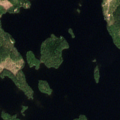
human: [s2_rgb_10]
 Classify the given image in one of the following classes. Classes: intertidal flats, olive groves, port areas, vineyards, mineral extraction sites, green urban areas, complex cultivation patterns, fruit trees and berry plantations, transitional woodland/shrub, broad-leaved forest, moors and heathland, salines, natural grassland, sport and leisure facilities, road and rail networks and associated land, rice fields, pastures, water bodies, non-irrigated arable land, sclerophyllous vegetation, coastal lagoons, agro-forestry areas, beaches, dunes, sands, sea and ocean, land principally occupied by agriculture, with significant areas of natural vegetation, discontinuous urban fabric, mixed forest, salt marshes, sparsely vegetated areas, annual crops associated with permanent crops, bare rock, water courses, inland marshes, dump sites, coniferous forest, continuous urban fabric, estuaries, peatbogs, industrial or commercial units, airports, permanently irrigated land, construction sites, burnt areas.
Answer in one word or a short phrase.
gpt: coniferous forest, mixed forest, water bodies